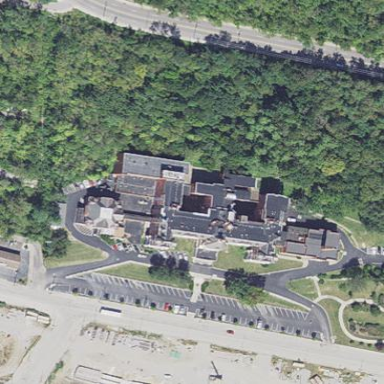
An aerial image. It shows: Apartment building that is tagged as hospital.